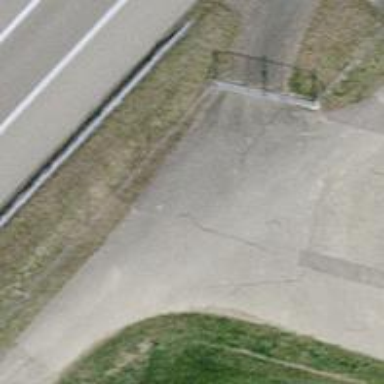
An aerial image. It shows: Paved track with grade 1 tracktype.